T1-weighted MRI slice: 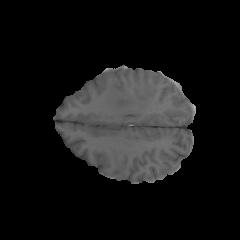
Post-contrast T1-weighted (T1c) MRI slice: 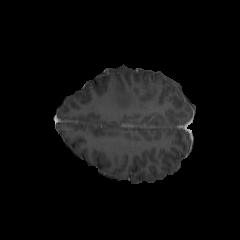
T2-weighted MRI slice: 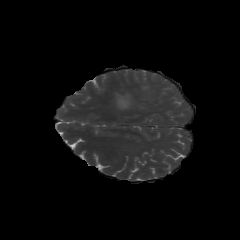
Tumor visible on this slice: yes